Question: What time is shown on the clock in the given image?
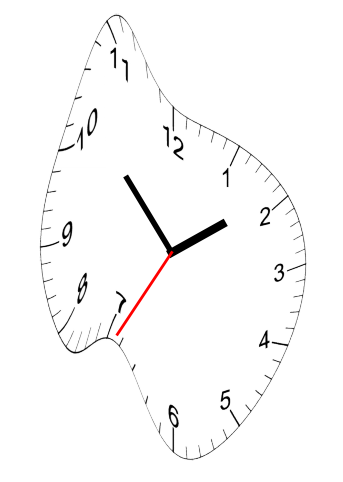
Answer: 01:52:35